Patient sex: M
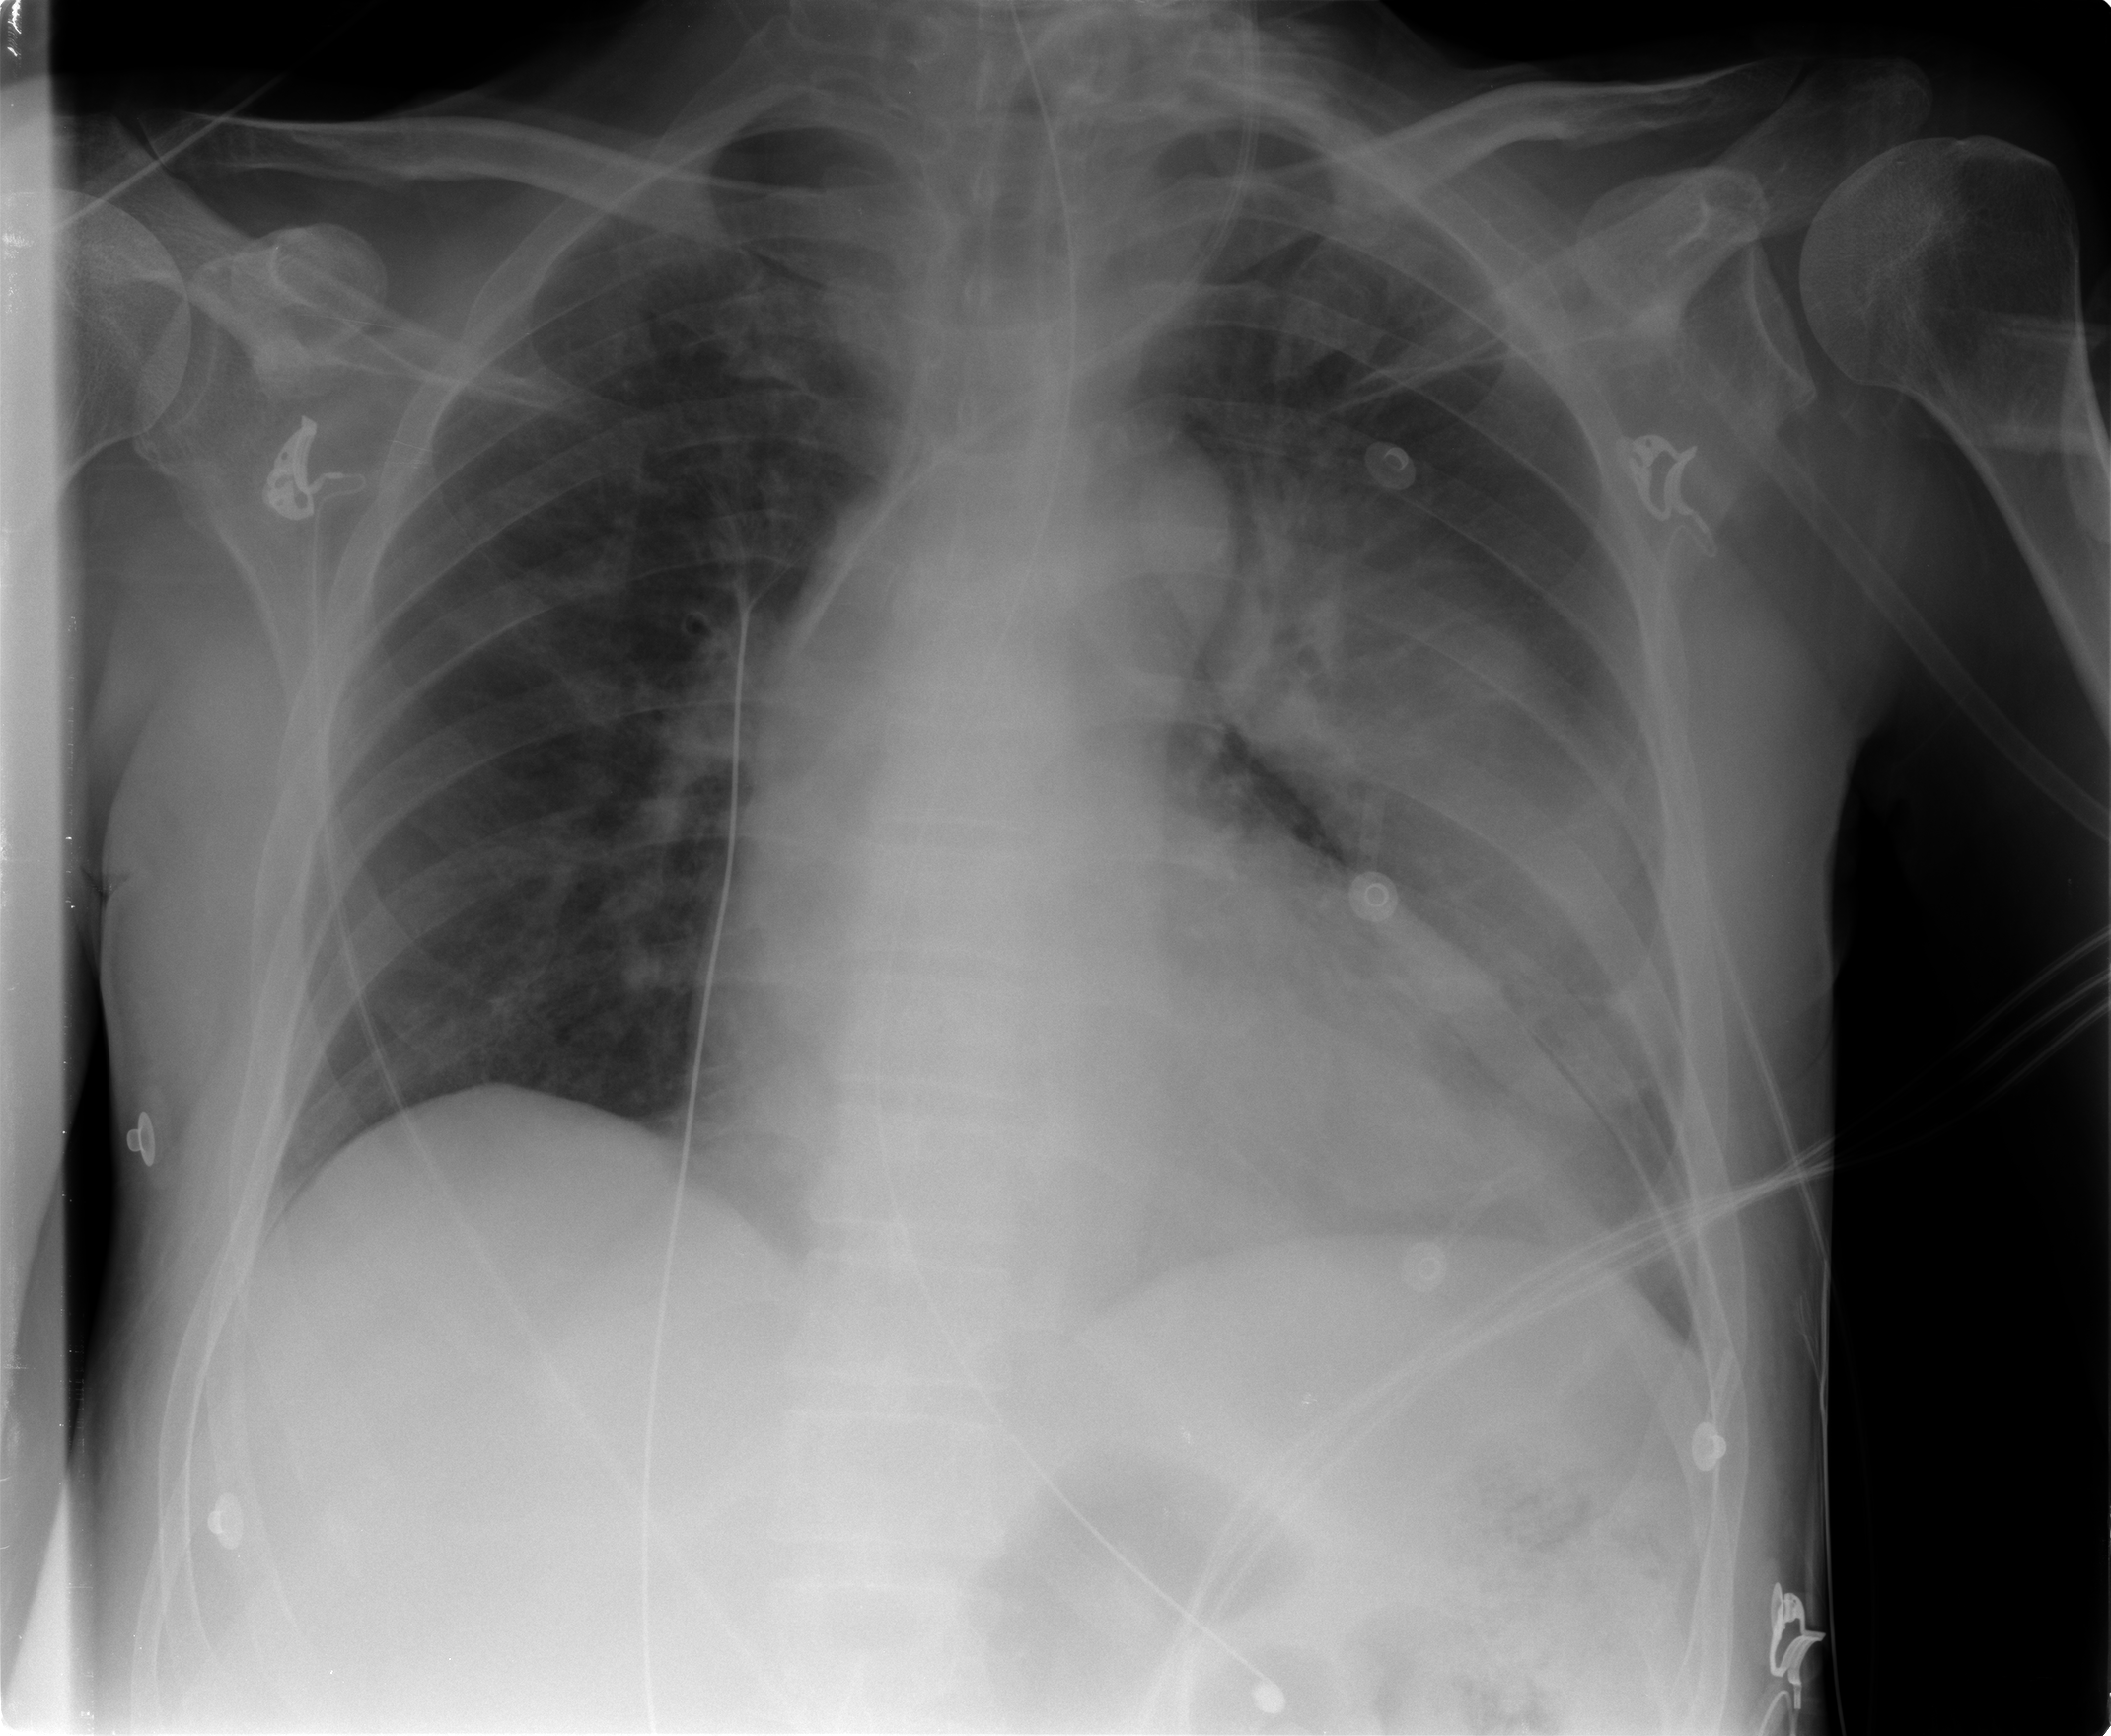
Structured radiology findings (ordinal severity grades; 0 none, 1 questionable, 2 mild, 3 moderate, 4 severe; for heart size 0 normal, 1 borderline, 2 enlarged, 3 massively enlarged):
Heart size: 2
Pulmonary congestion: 2
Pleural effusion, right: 0
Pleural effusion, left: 2
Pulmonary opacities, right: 1
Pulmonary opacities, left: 3
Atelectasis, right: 2
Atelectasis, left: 3